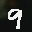
Label: 9